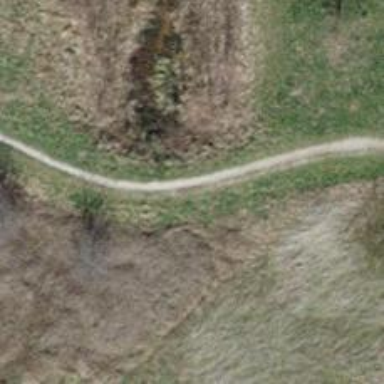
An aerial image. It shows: Dirt path.